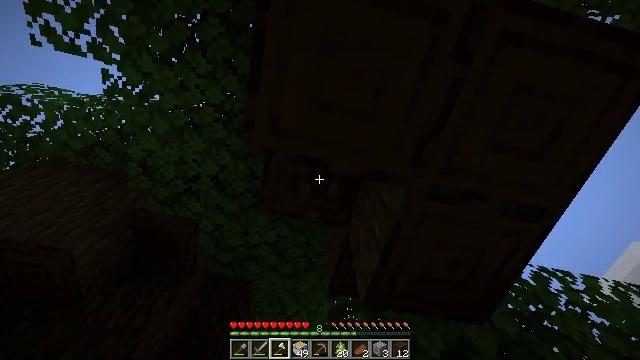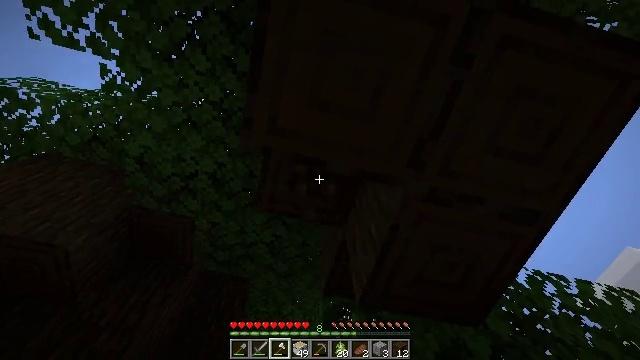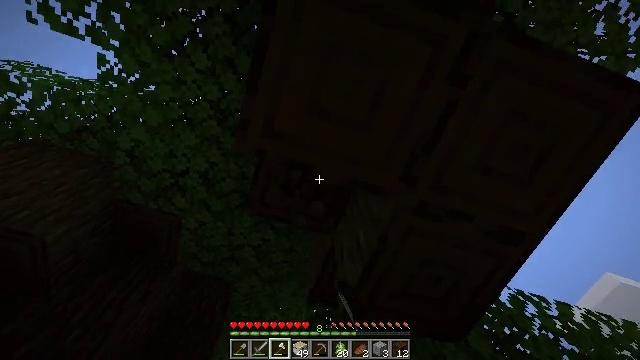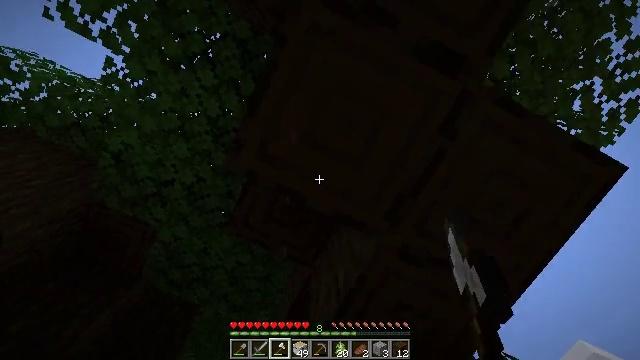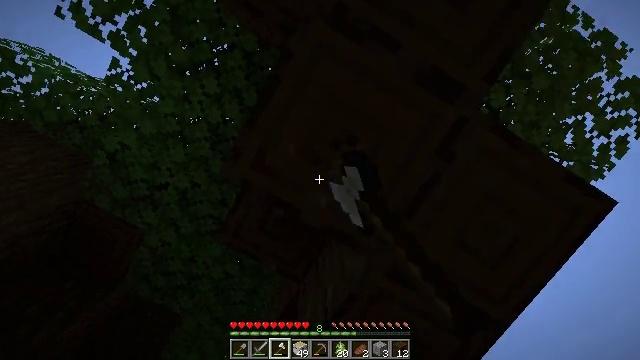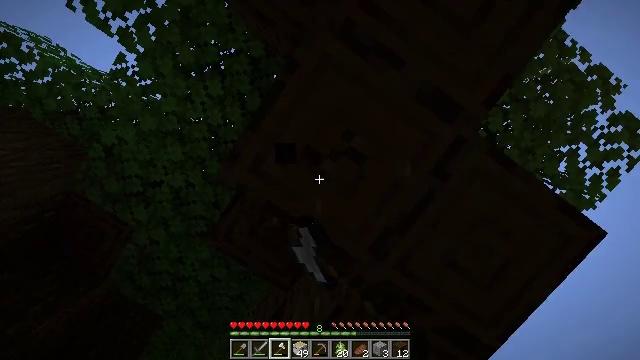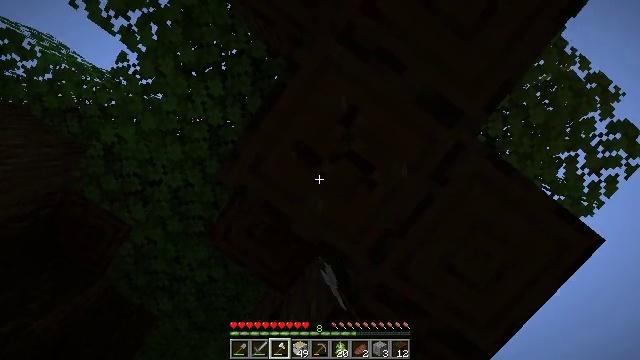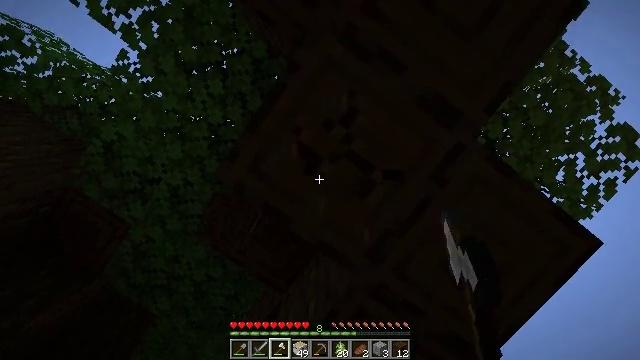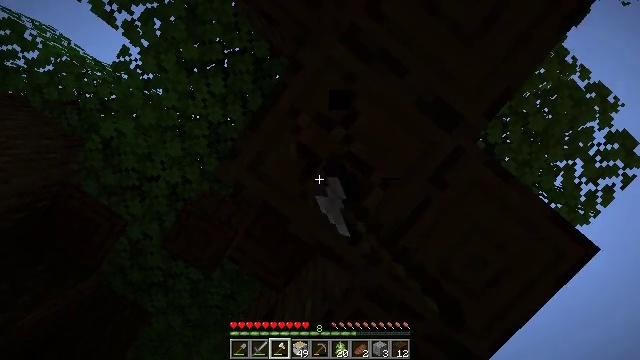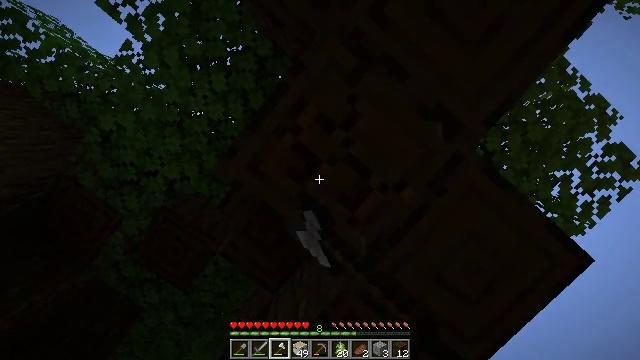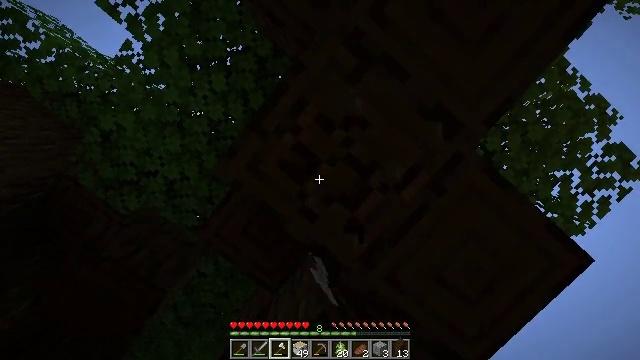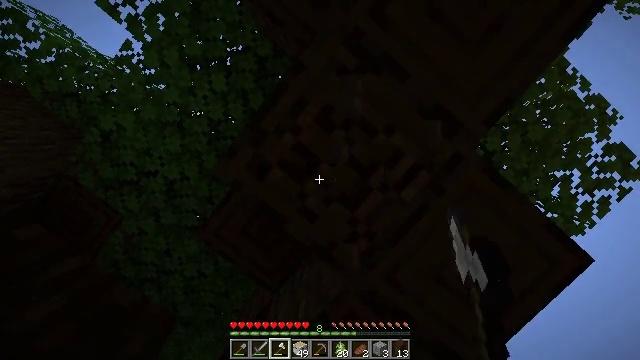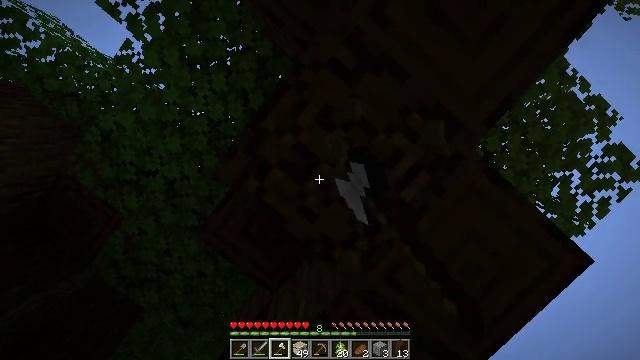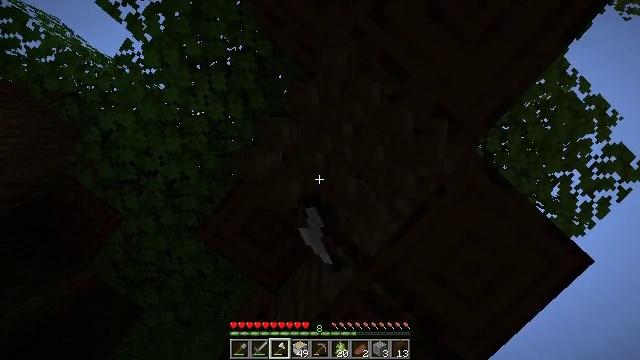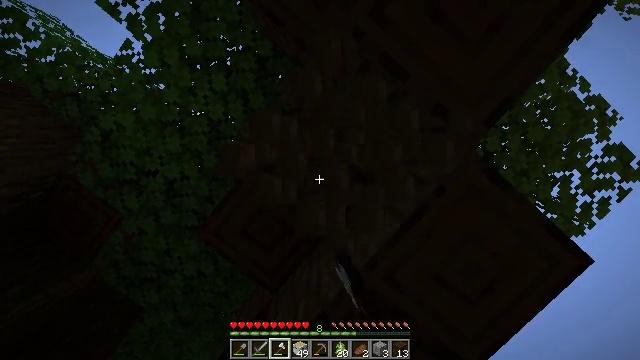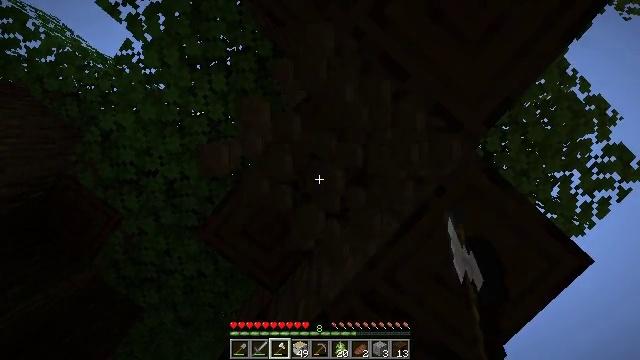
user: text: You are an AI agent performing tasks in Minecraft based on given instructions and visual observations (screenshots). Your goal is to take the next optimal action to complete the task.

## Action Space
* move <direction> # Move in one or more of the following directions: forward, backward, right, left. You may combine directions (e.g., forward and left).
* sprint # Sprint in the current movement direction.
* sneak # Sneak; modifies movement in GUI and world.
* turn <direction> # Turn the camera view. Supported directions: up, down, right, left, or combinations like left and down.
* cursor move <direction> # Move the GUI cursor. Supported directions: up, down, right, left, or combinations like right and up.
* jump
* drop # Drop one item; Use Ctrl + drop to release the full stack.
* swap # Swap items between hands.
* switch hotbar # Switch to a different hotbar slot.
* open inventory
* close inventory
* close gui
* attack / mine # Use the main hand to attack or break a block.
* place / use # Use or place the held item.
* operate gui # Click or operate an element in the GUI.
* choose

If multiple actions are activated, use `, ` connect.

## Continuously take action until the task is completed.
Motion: motion action
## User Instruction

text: Gather dark oak log for crafting.
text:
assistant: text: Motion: turn right, attack / mine
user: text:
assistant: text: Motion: turn right and up, attack / mine
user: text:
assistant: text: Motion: turn right and up, attack / mine
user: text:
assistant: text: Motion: turn right and up, attack / mine
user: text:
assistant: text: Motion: turn right and up, attack / mine
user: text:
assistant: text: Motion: turn right, attack / mine
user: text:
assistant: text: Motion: attack / mine
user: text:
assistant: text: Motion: turn right, attack / mine
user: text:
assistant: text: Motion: turn right, attack / mine
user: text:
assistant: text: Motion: attack / mine
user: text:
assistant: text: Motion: attack / mine
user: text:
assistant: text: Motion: attack / mine
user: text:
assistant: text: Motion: attack / mine
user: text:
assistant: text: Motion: attack / mine
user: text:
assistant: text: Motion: attack / mine
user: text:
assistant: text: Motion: turn right, attack / mine
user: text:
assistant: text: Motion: turn right, attack / mine
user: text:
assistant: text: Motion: turn right, attack / mine
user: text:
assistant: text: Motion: turn right and down, attack / mine
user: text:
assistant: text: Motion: turn right and down, attack / mine
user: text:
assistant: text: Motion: turn right and down, attack / mine
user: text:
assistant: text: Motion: turn right and down, attack / mine
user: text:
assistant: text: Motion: turn right and down, attack / mine
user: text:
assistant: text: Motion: turn down, attack / mine
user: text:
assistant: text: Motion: turn down, attack / mine
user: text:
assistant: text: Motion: attack / mine
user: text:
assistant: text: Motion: attack / mine
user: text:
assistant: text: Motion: attack / mine
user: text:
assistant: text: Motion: attack / mine
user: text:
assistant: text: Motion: attack / mine